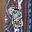
Label: 8